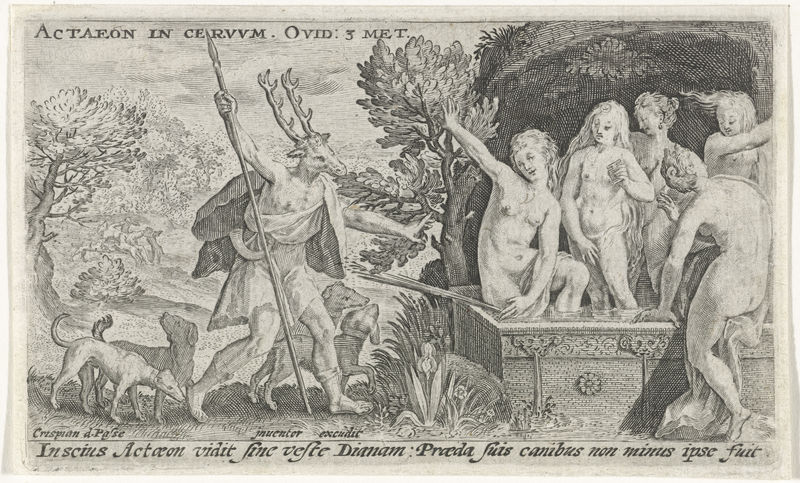
Titel: Diana en Actaeon
Künstler: Crispijn van de (I) Passe
Standort: Amsterdam
Institution: Rijksmuseum
Schlagwörter: people, white, women, black, hair, flowers, picture, print, flower, man, naked, nude, tree, head, water, young, forest, dogs, etching, devil, deer, bathing, cave, horns, magic, staff, nackt, beast, hund, words, bath, spear, tomb, hunde, hounds, hirte, actaeon, non, ovid, fine, 3, in, fuit, acteon, busen, sniffing, minus, met, ceruum, inscius, vidit, dianam, praeda, suis, canibus, ipse, jungfern, cervvm, vefte, fuis